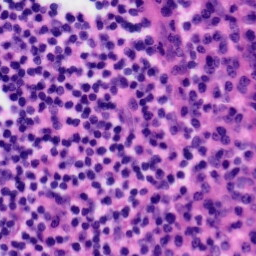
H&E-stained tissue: Tonsil